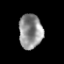
Tissue: prostate
Cell type: Epithelial cells
Senescence score: 0.2703
Nuclear area (px): 796
Mean DAPI intensity: 144.054